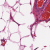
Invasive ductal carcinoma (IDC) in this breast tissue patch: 0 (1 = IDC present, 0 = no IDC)